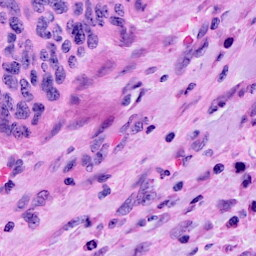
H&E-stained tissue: Cervix